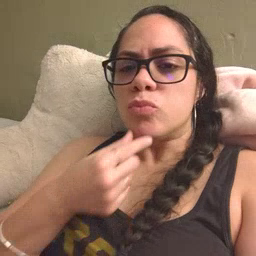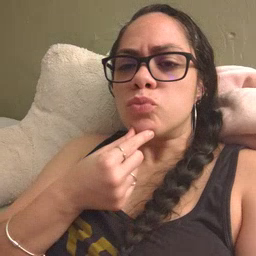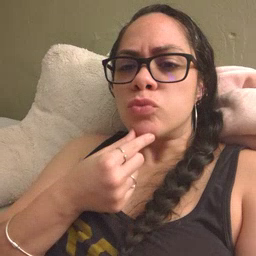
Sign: chin